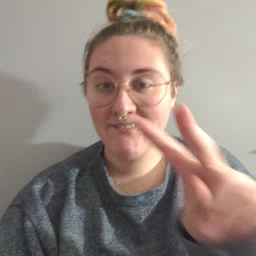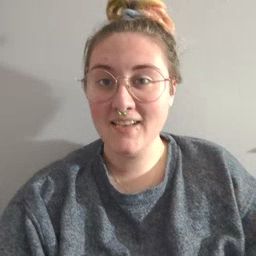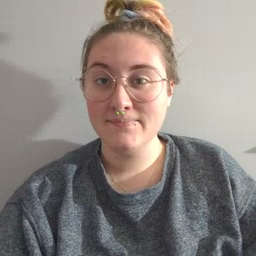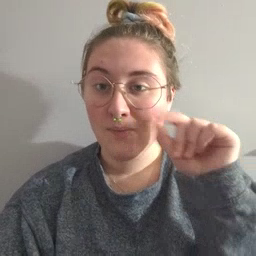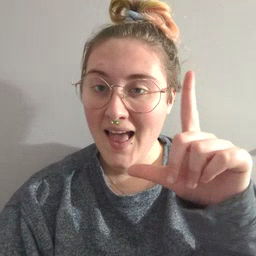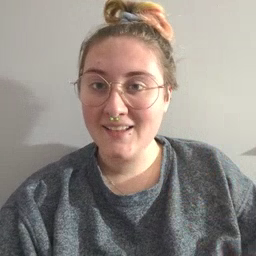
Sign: wake